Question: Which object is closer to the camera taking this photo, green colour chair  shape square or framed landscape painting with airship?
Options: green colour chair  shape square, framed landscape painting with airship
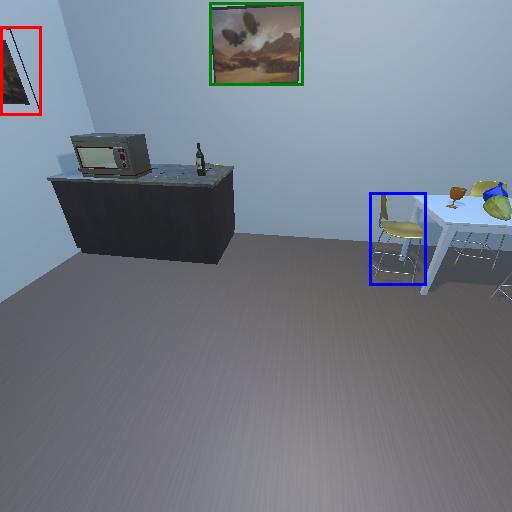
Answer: green colour chair  shape square